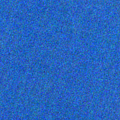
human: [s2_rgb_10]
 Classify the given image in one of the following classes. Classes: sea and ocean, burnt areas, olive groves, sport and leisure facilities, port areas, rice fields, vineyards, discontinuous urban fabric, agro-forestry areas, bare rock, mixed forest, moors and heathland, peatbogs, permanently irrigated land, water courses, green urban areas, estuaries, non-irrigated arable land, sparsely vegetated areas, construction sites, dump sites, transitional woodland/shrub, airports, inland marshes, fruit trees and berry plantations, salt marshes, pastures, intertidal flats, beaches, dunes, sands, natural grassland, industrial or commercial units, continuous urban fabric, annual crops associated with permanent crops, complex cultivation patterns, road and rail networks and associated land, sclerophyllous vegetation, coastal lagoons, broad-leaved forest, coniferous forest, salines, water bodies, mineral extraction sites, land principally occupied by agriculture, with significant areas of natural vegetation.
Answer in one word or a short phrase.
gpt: sea and ocean